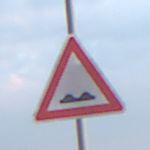
Verkehrszeichen: UnebeneFahrbahn
Umgebung: Outdoor, Nature
Tageszeit: SunriseSunset
Wetter: PartlyCloudy
Licht: Natural
Jahreszeit: NotSpecified
Kontrast: LowContrast